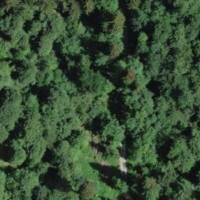
EUNIS habitat code: 41
Species observed at this site:
Caltha palustris